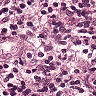
Metastatic tissue present: no